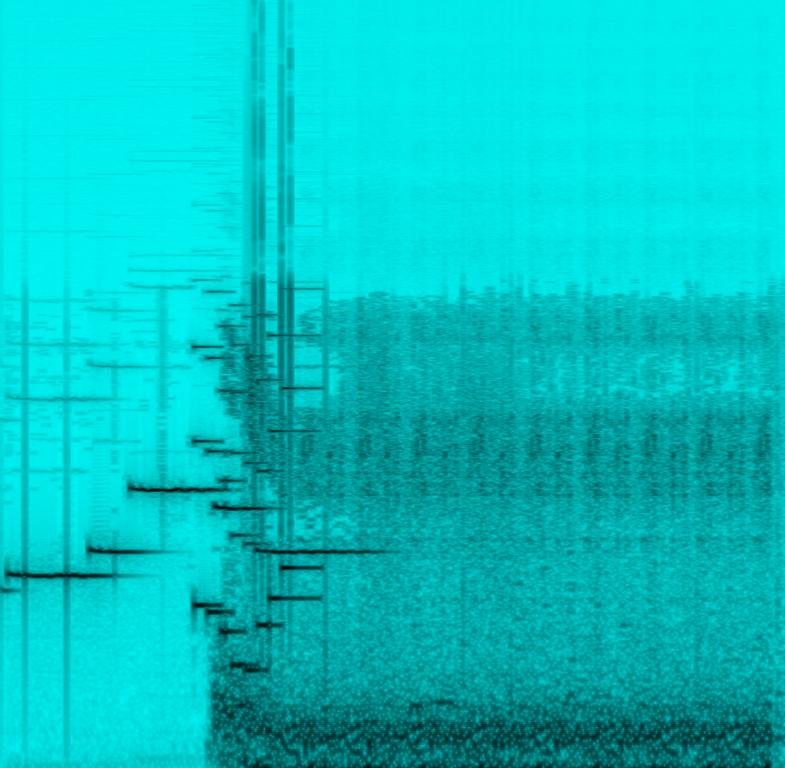
This game music starts off with midi sounds playing a high pitched melody. This is followed by another instrument playing a louder melody in a descending pattern of five notes followed by an ascending pattern of three notes. Then an industrial machinery sound is heard followed by the sound of a person in boots running. This song is used in a game.